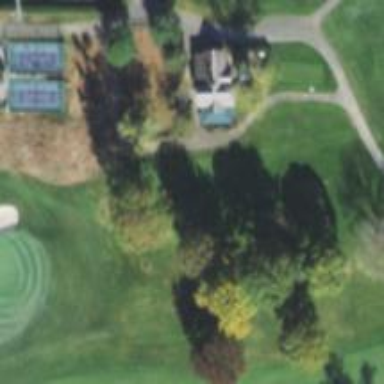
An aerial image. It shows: Golf tee.